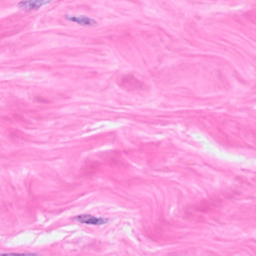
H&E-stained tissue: Breast